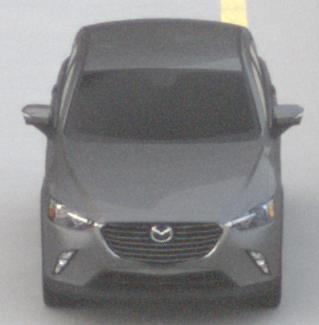
Make: Mazda
Model: CX-3 SKYACTIV-G 120
Detailed model: CX-3 (DK)
Model produced from: 2015/06
Model produced until: 2018/06
Doors: 5
Color: gray
Road condition: dry road
Daytime: morning or afternoon
Contrast: low contrast